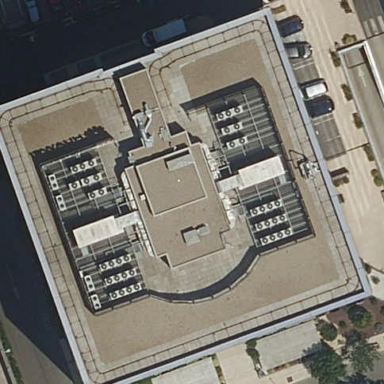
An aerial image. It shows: Office building.